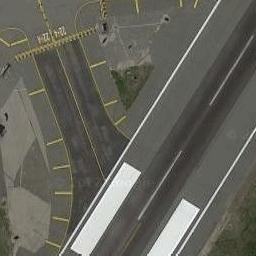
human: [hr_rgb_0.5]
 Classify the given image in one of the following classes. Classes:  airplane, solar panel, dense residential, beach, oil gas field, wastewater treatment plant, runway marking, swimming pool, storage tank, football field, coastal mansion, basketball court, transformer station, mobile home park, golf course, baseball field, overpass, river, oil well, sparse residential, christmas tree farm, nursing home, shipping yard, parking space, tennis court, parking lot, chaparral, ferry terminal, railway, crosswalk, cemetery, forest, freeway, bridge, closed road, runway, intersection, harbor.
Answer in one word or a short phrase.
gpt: runway